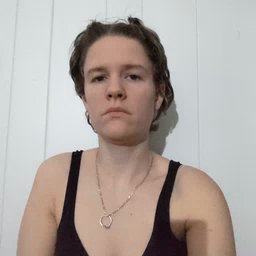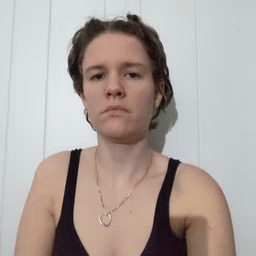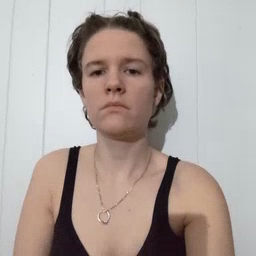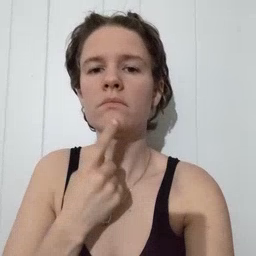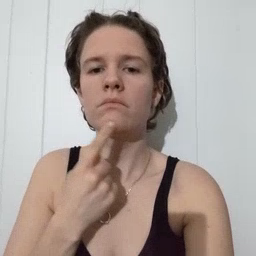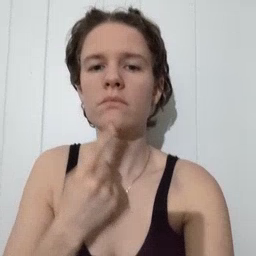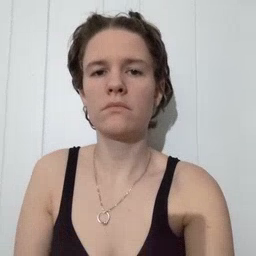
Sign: chin